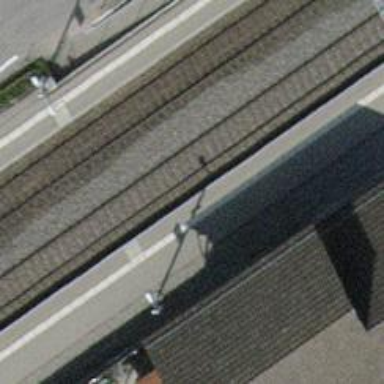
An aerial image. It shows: Public transport stop position along the railway.